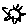
Label: sun